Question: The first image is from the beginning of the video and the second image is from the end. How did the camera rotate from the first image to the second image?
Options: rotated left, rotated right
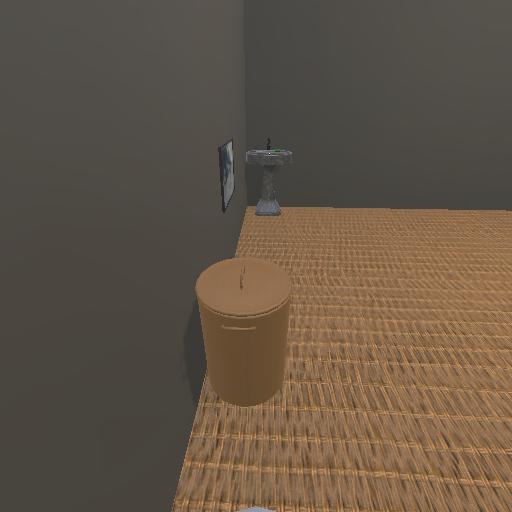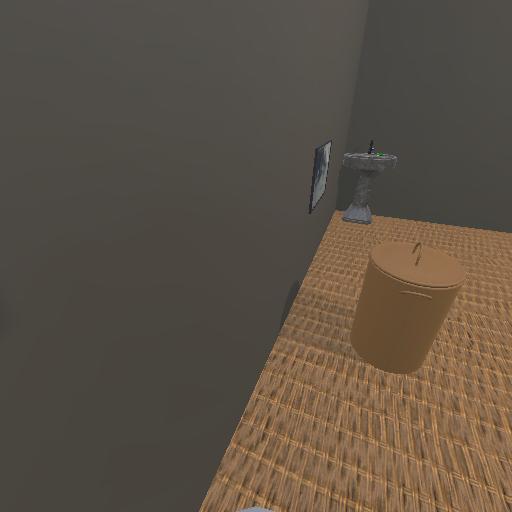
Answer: rotated left